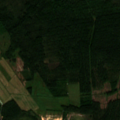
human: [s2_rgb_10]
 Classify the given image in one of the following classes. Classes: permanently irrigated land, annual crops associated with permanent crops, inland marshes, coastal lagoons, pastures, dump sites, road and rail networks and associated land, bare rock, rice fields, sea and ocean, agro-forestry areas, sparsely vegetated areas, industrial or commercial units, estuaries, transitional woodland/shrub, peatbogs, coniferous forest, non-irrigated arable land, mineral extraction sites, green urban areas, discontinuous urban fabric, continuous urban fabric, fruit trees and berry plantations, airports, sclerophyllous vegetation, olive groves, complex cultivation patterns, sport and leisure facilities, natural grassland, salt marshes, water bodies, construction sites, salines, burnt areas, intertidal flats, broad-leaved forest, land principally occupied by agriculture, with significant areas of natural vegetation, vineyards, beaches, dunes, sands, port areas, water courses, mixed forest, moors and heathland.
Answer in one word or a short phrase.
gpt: non-irrigated arable land, coniferous forest, mixed forest